Question: I have built an array,
when I add it to watch
'''
dict.Items
'''
It returns
'''
Expression Values
dict.Items
--dict.Items(0) "value in it"
--dict.Items(1) "value in it"
--dict.Items(2) "value in it"
'''
But when I try to add watch to expression
'''
dict.Items(0)
'''
It returns the following
'''
Watch : : dict.keys(0) : <Property let procedure not defined and property get procedure did not return an object> : Variant/Empty : VBAProject.basMigration.UniqueReport
'''

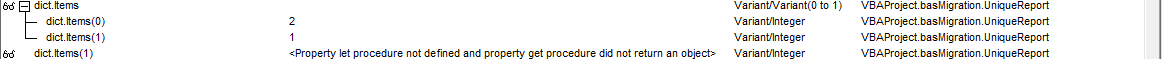
Answer: The 'Items' method doesn't take an index - it only returns the whole array, so you'd need to add a watch for 'Items()(0)' rather than 'Items(0)'